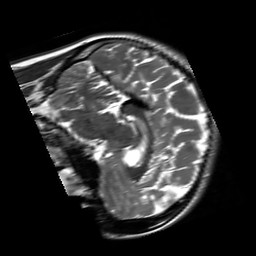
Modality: T2w
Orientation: sagittal
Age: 23
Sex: female
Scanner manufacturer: siemens
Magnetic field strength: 3 T
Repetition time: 8.53 s
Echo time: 0.091 s